Breast ultrasound image
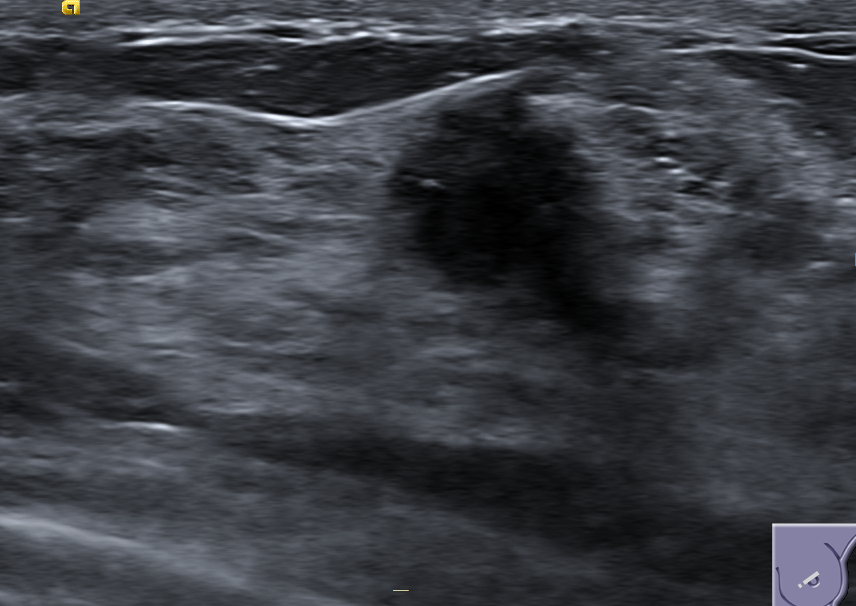
Diagnosis: malignant